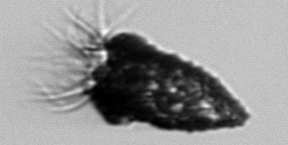
Label: Tintinnopsis